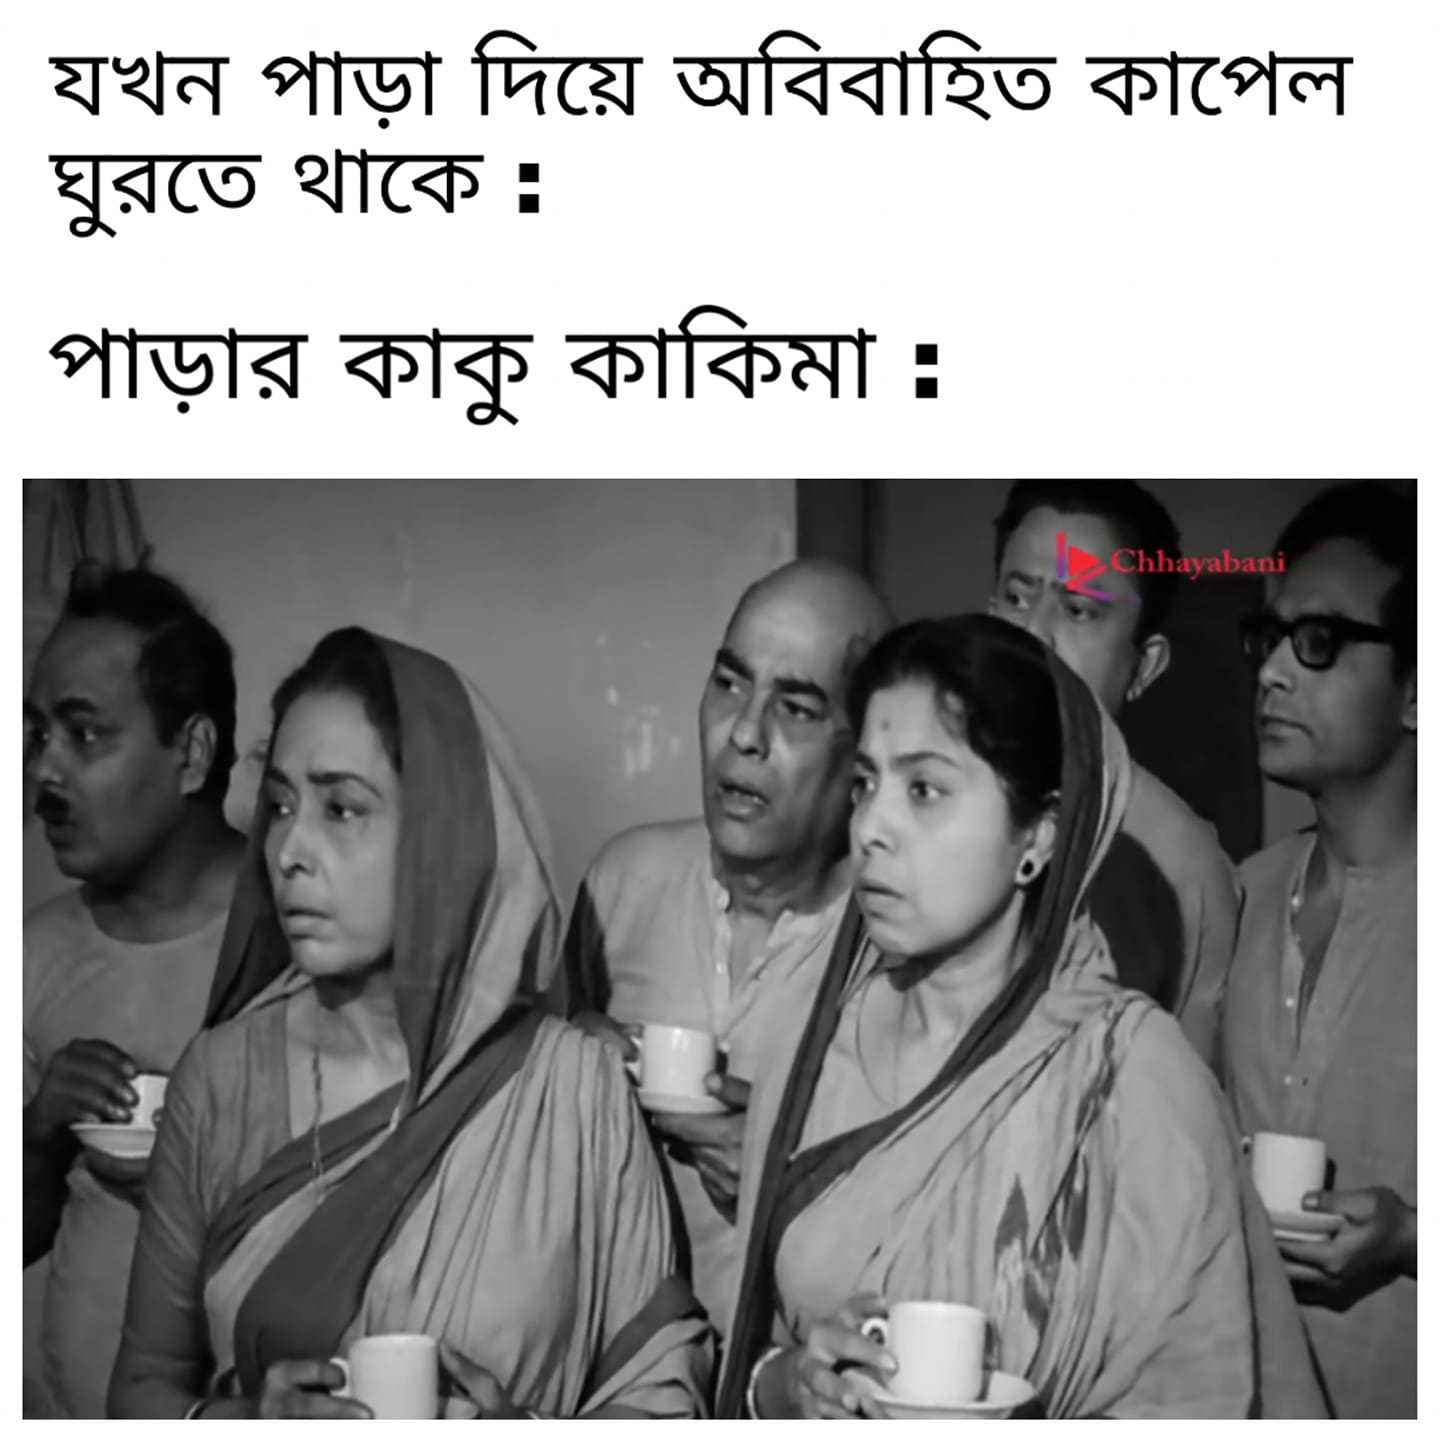
Caption: যখন পাড়া দিয়ে অবিবাহিত কাপেল ঘুরতে থাকে :    পাড়ার কাকু কাকিমা :
Label: non-hate